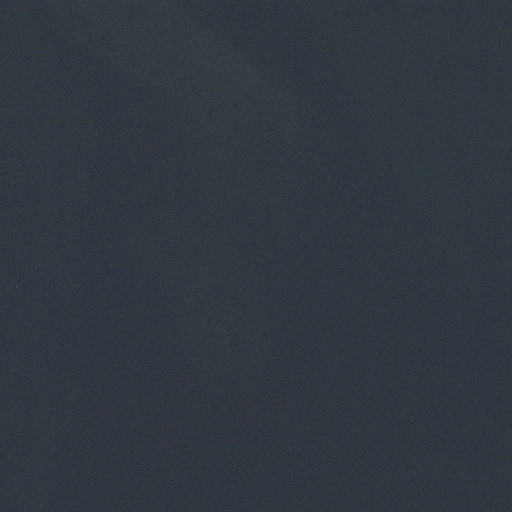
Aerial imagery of bar in Vermont named Motte Reef containing only open water